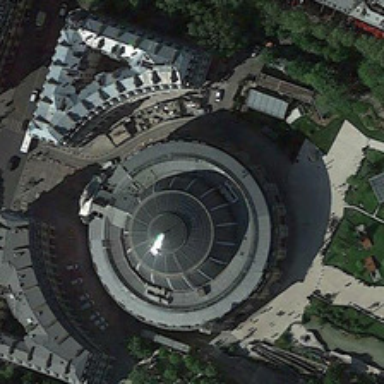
In the middle of the land lies a dome of the church .